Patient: sex M, age 72
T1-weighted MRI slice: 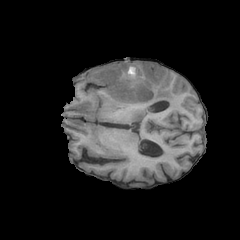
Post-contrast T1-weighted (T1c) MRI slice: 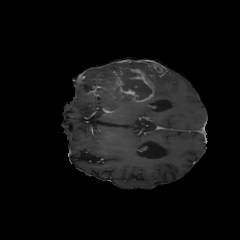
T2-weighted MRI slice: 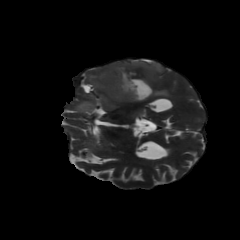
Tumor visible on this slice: yes
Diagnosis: Glioblastoma, IDH-wildtype
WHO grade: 4